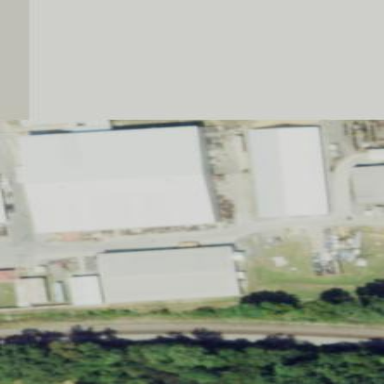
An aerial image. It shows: Industrial building with gabled roof.